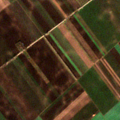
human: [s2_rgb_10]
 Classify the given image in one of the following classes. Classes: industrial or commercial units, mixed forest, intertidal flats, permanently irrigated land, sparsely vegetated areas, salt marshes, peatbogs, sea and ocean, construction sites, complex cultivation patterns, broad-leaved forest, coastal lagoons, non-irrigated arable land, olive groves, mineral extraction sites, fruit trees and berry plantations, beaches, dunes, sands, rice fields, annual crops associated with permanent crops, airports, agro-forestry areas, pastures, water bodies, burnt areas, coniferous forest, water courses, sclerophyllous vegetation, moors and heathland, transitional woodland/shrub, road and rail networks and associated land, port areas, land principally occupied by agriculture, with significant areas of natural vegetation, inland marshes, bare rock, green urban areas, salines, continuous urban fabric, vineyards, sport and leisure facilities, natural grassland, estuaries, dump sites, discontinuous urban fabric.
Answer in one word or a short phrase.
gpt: non-irrigated arable land